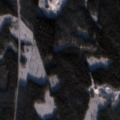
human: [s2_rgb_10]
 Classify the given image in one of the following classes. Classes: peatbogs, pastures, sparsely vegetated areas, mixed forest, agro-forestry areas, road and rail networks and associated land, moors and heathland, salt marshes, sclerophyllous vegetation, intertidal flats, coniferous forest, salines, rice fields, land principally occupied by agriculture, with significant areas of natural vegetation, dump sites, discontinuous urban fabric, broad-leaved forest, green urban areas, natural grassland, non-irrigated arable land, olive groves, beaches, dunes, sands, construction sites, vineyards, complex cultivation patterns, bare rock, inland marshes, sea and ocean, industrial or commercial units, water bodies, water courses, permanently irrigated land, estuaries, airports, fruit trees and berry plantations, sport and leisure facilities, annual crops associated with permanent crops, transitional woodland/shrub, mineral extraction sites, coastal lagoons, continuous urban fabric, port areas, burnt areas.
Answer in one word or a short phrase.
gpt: coniferous forest, transitional woodland/shrub